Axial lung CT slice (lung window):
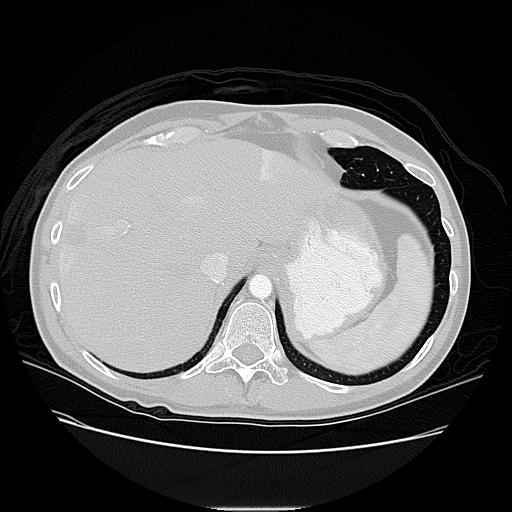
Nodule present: no